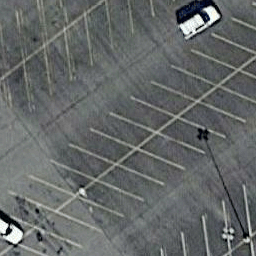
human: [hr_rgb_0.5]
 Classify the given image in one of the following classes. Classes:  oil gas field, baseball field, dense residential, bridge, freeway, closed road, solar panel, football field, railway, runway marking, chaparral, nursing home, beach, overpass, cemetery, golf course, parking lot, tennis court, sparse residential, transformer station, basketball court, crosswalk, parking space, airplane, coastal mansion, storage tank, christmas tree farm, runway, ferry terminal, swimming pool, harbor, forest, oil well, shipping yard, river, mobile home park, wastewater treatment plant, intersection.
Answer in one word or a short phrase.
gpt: parking space